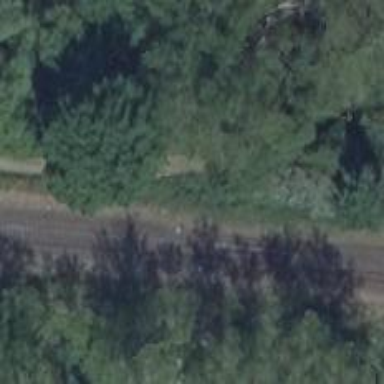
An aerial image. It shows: Railway switch with the turnout on the right side.